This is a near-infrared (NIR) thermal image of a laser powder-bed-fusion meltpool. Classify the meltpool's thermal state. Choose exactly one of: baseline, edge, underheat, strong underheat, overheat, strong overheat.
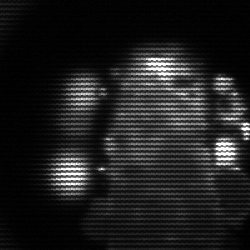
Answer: strong underheat